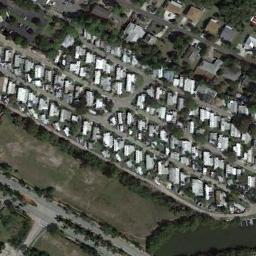
Label: residential